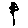
Label: flower